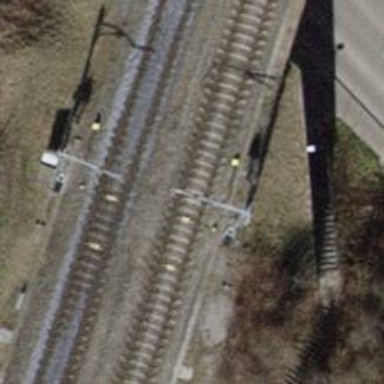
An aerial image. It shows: Railway signal.